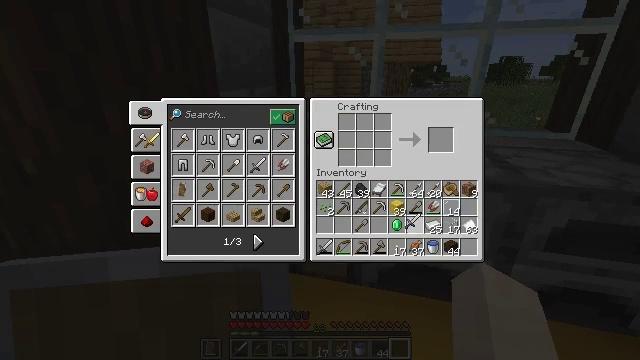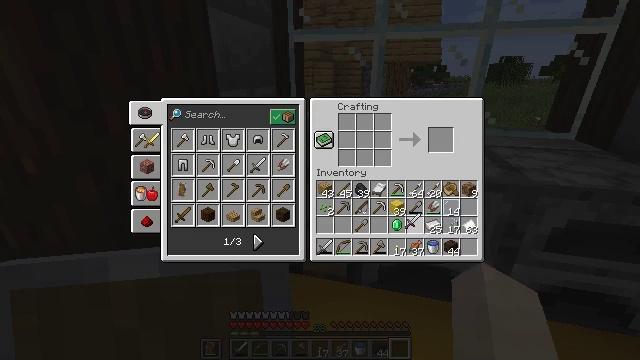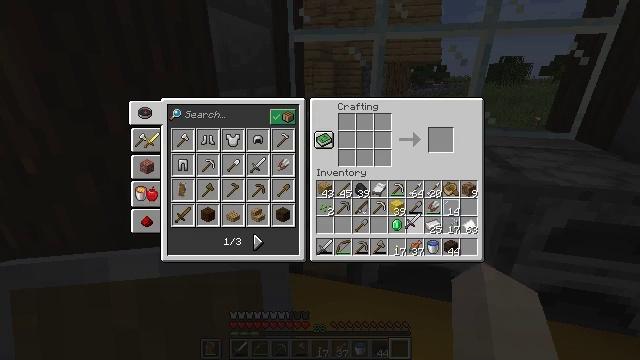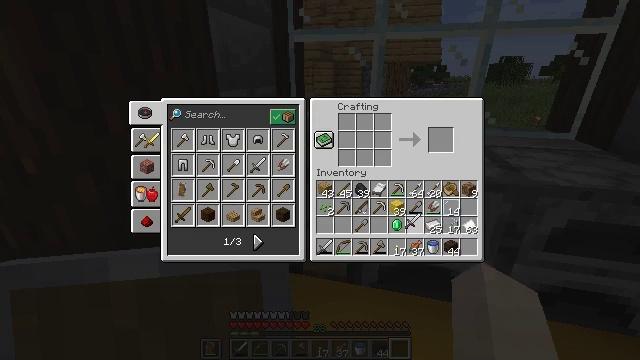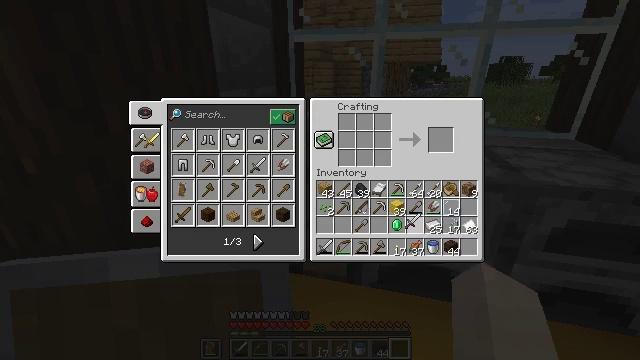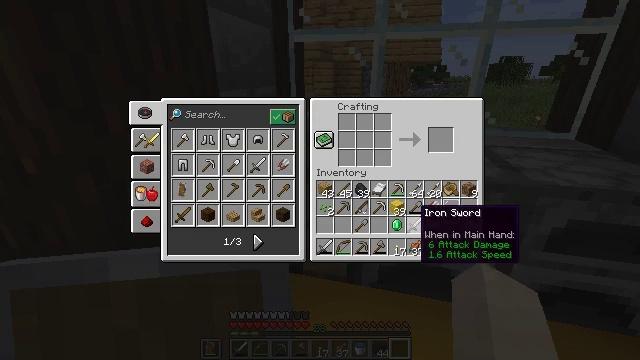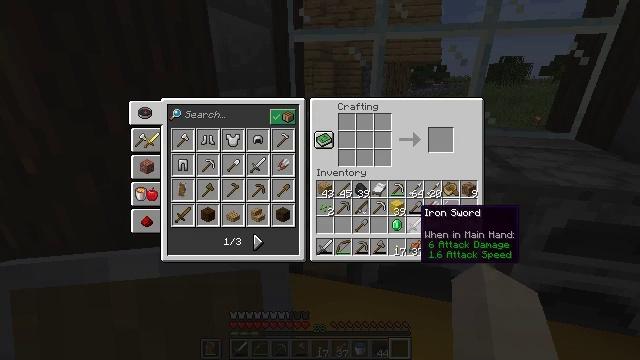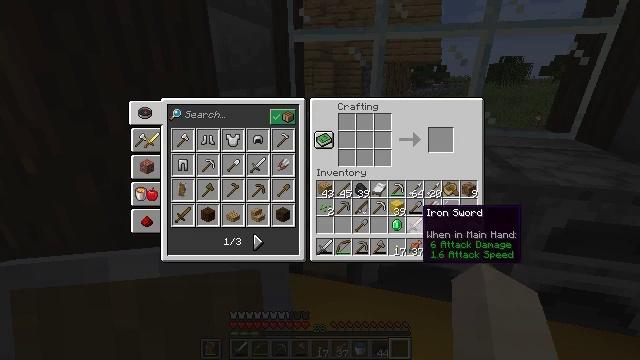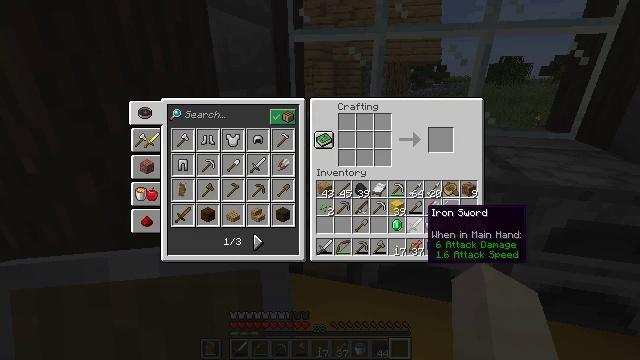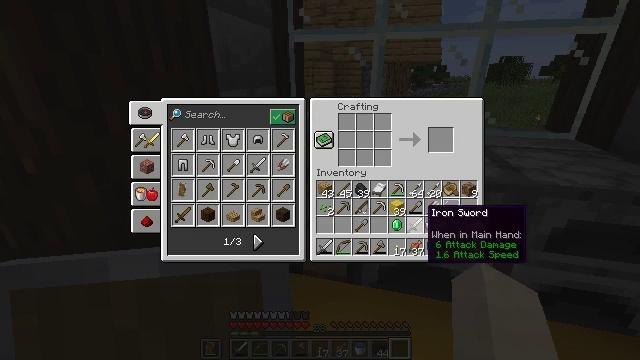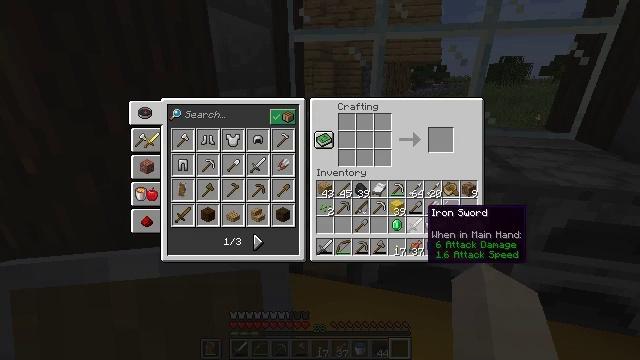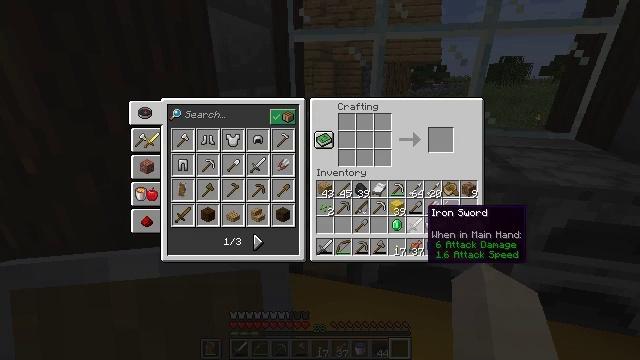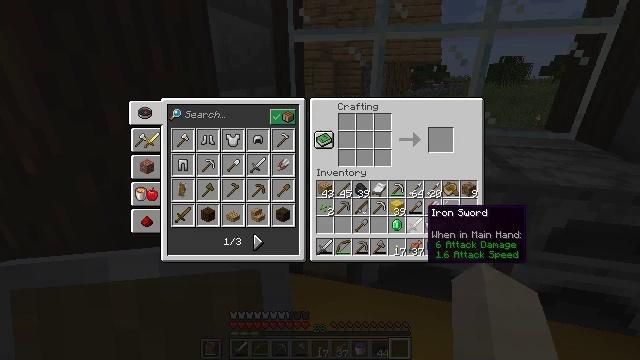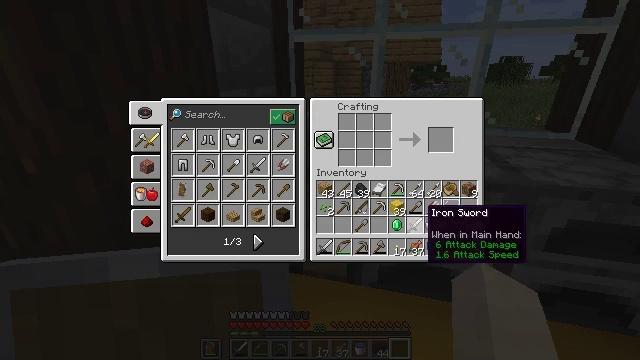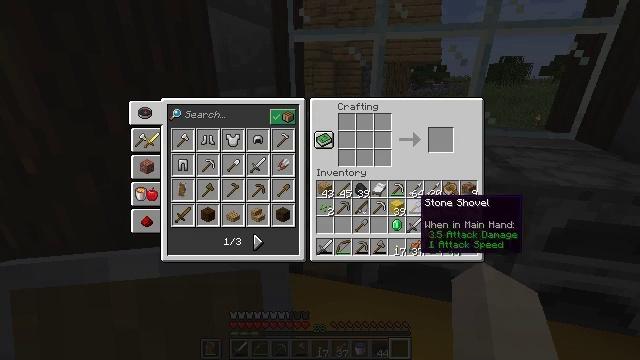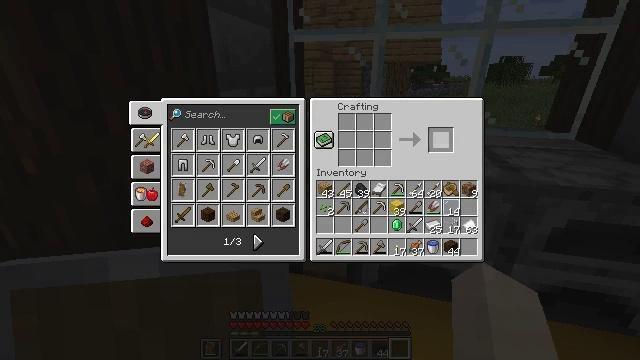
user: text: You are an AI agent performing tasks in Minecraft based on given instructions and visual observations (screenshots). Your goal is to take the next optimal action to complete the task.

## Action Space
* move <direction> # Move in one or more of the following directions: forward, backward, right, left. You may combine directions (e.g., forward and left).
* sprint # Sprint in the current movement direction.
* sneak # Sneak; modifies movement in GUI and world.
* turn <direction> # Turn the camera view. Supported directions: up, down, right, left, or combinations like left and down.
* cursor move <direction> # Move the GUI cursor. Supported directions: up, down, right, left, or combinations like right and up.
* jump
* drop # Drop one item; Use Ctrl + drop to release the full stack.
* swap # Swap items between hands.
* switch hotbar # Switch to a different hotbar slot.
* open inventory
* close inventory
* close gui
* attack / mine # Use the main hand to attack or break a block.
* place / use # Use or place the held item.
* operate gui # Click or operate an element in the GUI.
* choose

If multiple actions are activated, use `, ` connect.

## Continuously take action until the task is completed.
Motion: motion action
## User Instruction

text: Craft an iron door.
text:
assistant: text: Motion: open gui
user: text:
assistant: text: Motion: no_op
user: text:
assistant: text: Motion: operate gui
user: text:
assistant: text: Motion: operate gui
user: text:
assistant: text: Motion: no_op
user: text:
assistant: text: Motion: no_op
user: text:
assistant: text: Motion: no_op
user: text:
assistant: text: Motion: no_op
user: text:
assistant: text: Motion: no_op
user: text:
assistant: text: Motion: no_op
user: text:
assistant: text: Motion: no_op
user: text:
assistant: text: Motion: no_op
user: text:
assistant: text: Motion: no_op
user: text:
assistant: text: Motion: cursor move up
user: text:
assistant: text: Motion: cursor move right and up
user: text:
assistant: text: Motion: cursor move right and up
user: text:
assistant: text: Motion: no_op
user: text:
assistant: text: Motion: cursor move right and down
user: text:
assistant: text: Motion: cursor move right and down
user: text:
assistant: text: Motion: no_op
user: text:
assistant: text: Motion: no_op
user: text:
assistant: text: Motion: no_op
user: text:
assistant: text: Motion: no_op
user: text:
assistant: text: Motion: no_op
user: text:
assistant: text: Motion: no_op
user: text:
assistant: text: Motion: no_op
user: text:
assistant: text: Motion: no_op
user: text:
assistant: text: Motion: no_op
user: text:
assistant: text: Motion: no_op
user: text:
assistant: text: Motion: no_op